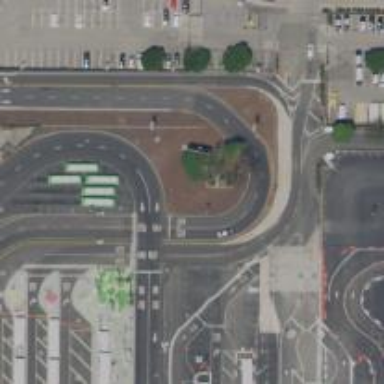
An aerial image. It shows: Busway road.